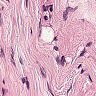
Metastatic tissue present: no